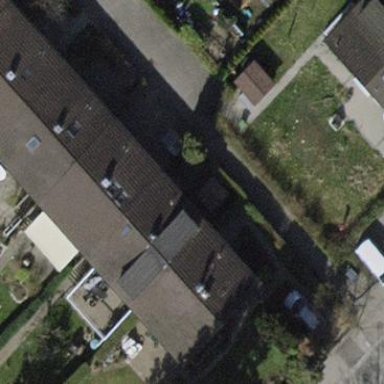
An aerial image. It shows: Residential garden.